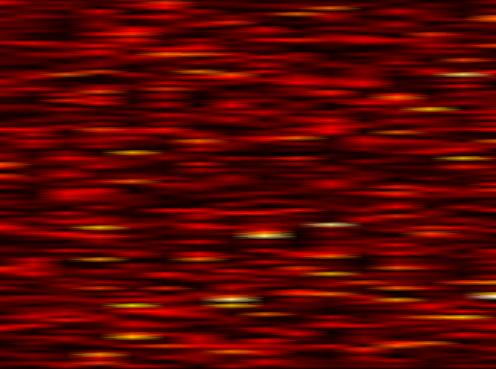
Label: WOLA